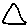
Label: triangle